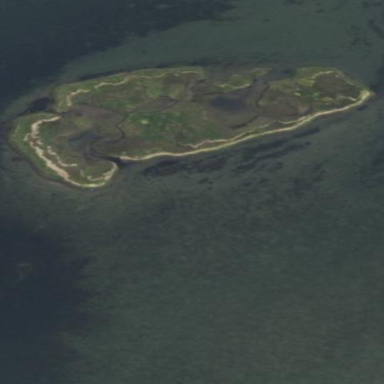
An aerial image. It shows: Islet located along the natural coastline.